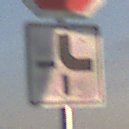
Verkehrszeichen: VerlaufVorfahrtsstrasse4
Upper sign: Stop
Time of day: SunriseSunset
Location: Outdoor (Nature)
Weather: PartlyCloudy
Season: NotSpecified
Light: Natural